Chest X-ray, PA view. Patient: 58 years old, sex F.
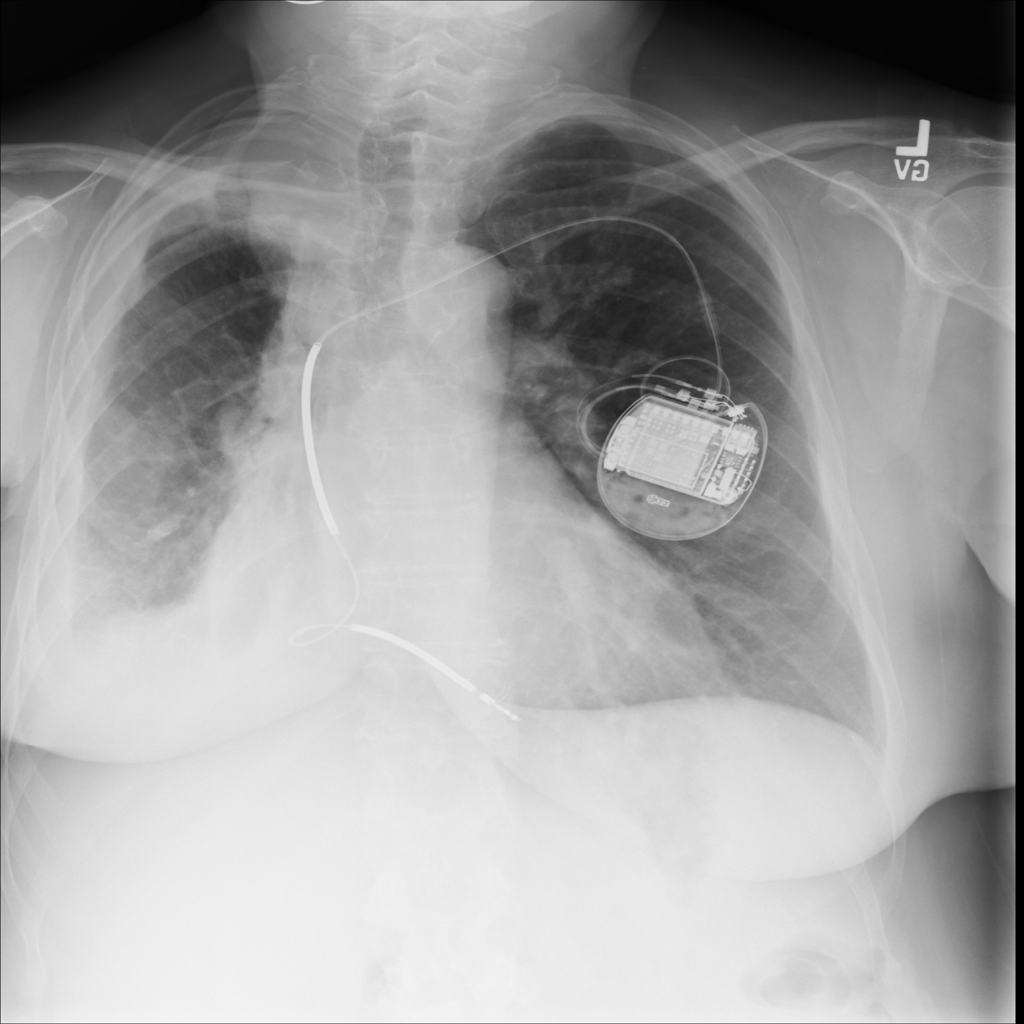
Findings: Mass